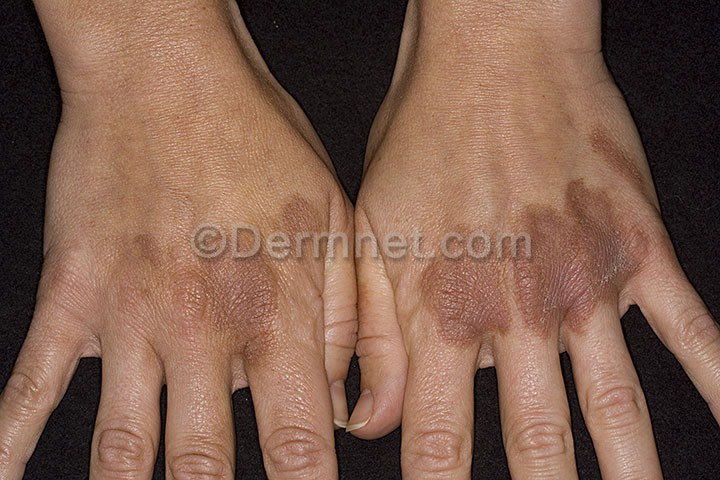
Disease: Light Diseases and Disorders of Pigmentation